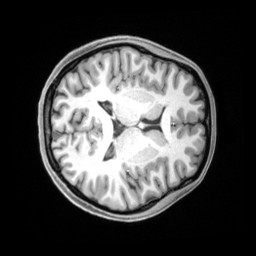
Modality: T1w
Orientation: axial
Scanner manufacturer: siemens
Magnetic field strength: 3 T
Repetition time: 2.5 s
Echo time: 0.00218 s